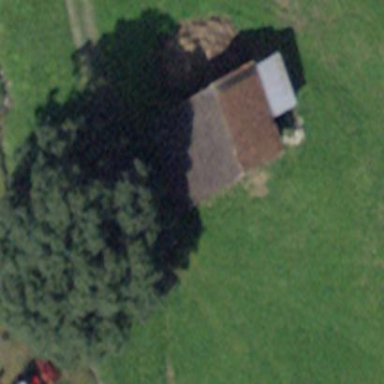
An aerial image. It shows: Barn.